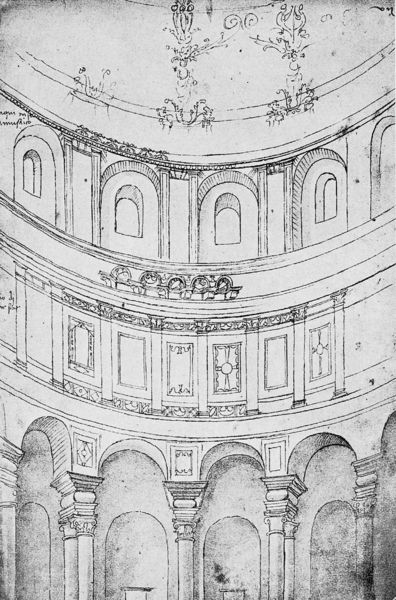
Titel: Codex Escurialensis; Rom, S. Costanza; ehemalige Wandverkleidung des Zentralraums
Institution: El Escorial
Schlagwörter: fenster, skizze, säulen, zeichnung, gebäude, architektur, barock, decke, innen, rund, engel, bogen, perspektive, saal, rundbogen, kuppel, ornamente, stuck, halle, bögen, rechteck, kohle, schilder, bleistift, entwurf, kapitelle, pantheon, kapitell, ecken, sims, apsis, rundbögen, etagen, plan, deckengemälde, stockwerke, schaft, säulengang, attika, torbögen, skitte, kolosseum, de3cke, kirche bögen kuppel gewölbe zeichnung